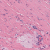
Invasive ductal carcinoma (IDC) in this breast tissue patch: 1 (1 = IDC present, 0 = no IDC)